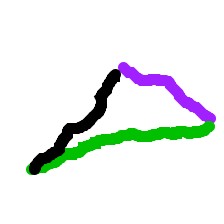
Shape: triangle